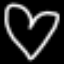
Label: donut